Chest X-ray:
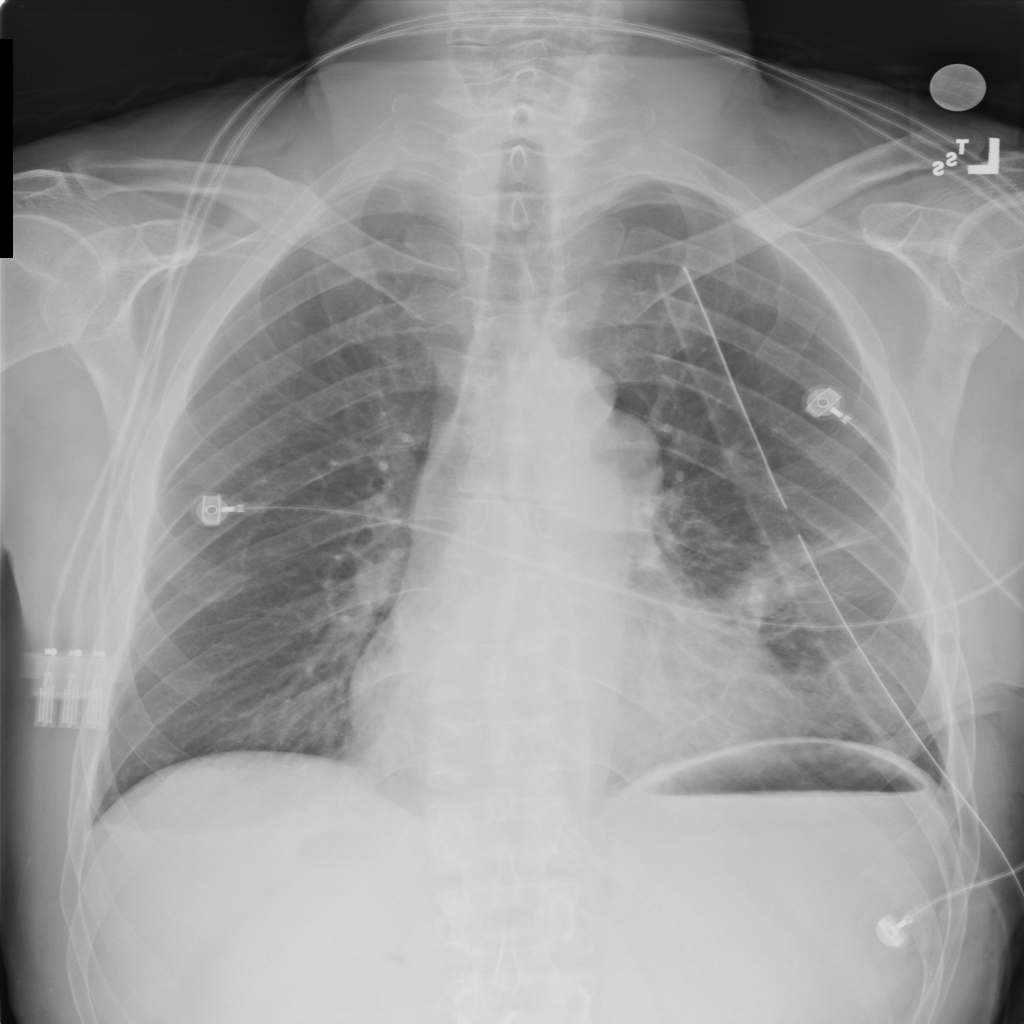
Findings: Consolidation, Fracture
No abnormal finding: no